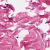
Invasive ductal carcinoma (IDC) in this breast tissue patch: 0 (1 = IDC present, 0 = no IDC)